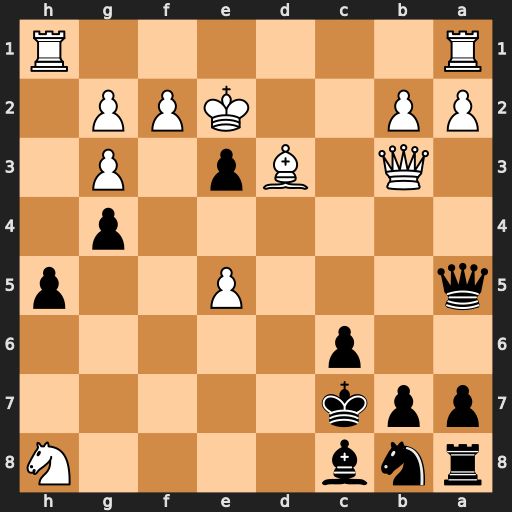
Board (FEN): rnb4N/ppk5/2p5/q3P2p/6p1/1Q1Bp1P1/PP2KPP1/R6R
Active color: b
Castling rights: -
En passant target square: -
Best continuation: Qd2+ Kf1 Qxf2#